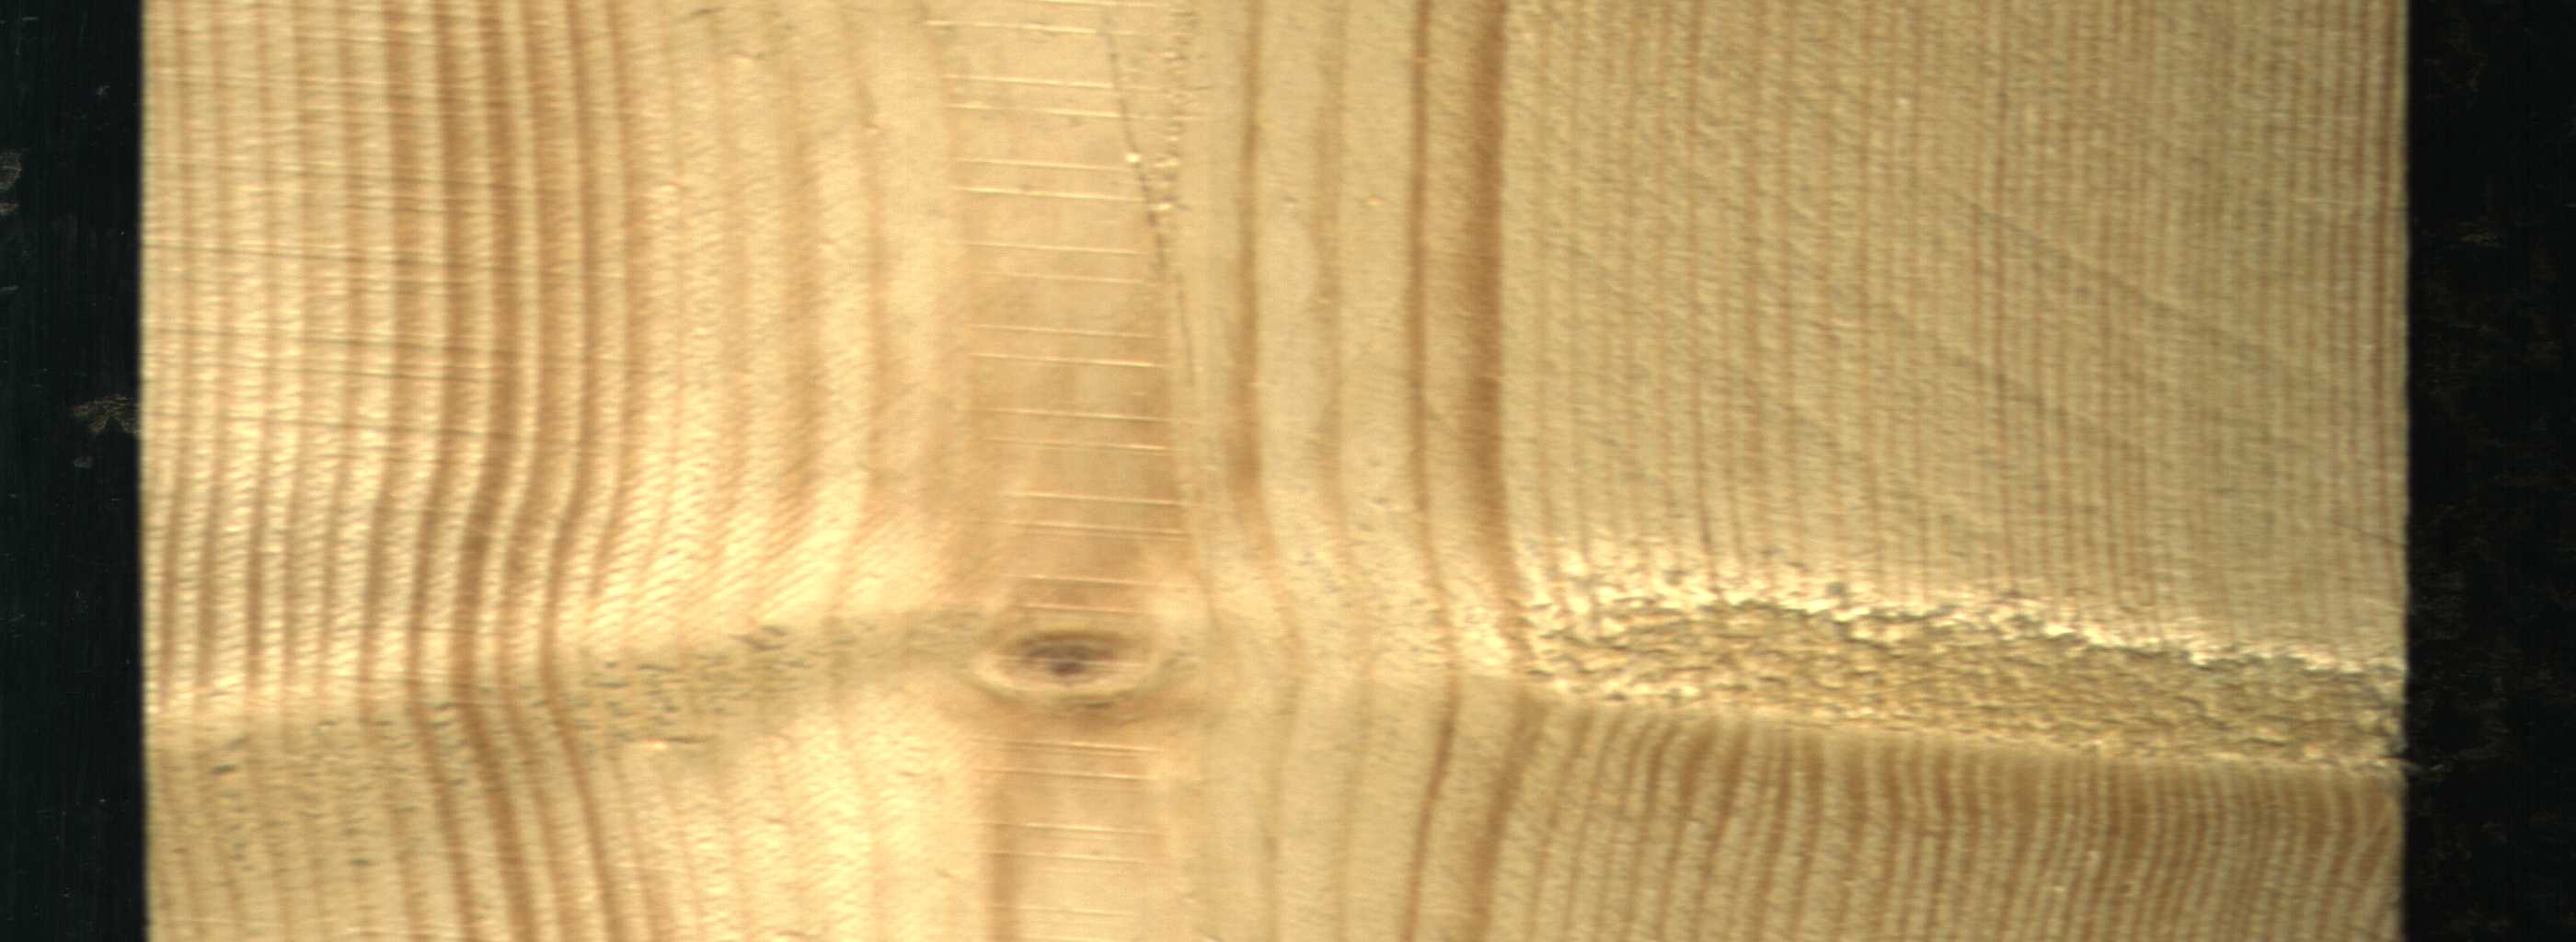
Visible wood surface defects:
Live_Knot